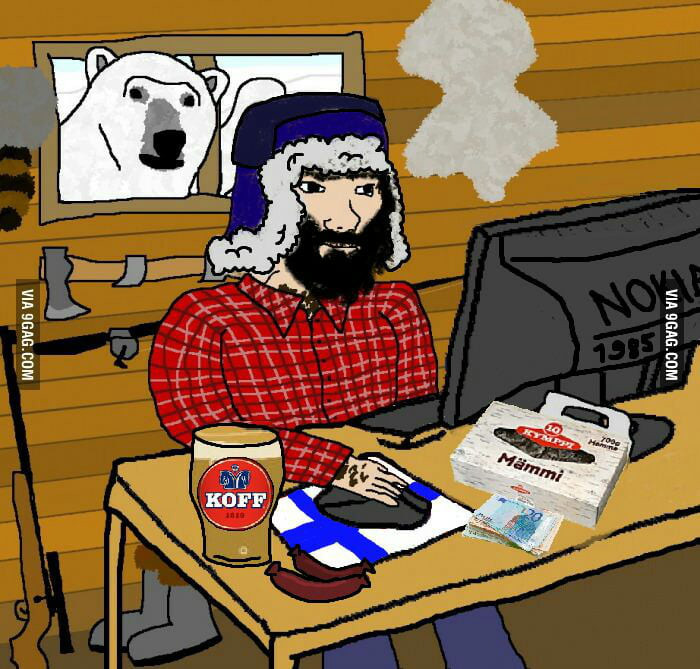
Label: 5_Wojak_with_Background